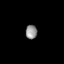
Tissue: lung
Cell type: Others
Senescence score: 0.1772
Nuclear area (px): 163
Mean DAPI intensity: 141.129